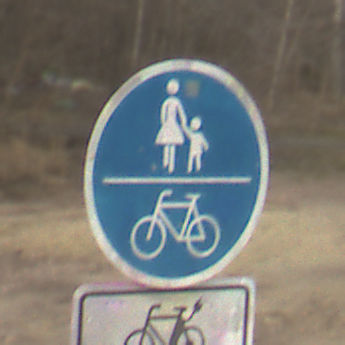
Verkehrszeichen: GemeinsamerGehUndRadweg
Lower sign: EinspurigeFahrzeugeFrei6
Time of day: MorningAfternoon
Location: Outdoor (Nature)
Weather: PartlyCloudy
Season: Winter
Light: Natural